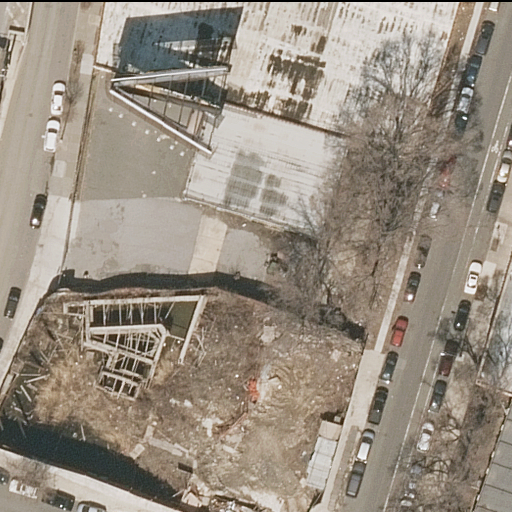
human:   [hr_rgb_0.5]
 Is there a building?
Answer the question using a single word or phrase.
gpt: yes

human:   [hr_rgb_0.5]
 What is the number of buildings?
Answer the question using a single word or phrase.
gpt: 3

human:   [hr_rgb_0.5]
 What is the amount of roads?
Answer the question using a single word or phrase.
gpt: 1

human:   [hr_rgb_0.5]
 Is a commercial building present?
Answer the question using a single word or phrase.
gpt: no

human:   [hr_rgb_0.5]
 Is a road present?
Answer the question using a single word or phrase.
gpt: yes

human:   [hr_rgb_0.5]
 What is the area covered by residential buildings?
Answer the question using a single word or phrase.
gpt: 4399m2

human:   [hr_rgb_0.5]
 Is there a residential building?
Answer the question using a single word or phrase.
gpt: yes

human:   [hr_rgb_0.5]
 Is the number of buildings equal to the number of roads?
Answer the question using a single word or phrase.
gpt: no

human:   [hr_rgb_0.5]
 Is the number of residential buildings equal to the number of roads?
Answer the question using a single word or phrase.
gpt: no

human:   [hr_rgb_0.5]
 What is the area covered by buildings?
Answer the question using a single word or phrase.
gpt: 4399m2

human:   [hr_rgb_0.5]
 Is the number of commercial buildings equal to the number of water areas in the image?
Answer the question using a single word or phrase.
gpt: yes

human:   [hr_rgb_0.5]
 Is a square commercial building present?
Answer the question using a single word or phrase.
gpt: no

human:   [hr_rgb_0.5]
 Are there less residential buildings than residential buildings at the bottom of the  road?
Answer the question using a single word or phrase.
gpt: no

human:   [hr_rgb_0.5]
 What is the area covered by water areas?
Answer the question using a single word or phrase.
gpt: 0m2

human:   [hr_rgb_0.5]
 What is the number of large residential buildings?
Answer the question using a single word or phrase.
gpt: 2

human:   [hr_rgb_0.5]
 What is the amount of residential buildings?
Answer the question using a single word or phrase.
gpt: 3

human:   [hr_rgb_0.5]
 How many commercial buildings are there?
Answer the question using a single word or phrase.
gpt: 0

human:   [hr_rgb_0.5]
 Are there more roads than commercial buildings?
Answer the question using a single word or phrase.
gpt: yes

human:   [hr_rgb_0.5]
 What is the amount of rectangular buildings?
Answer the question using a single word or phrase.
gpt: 1

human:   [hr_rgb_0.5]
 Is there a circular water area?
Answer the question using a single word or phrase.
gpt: no

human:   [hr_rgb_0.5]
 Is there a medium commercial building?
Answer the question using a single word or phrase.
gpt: no

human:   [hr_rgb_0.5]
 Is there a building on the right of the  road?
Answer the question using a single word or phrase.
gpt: yes

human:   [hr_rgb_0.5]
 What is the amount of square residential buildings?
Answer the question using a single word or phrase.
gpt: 0

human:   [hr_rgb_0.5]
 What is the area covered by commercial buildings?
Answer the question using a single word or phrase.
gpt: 0m2

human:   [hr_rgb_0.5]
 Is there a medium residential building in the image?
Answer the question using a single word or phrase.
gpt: yes

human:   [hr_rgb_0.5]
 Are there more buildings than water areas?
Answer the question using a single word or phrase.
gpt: yes

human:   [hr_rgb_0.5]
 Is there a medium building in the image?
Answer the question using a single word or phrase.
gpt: yes

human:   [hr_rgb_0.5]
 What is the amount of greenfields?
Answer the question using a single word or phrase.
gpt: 0

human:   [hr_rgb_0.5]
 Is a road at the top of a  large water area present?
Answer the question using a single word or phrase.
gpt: no

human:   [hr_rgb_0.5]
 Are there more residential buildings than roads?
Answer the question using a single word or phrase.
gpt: yes

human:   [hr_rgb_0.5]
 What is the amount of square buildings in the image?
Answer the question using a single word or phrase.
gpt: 0

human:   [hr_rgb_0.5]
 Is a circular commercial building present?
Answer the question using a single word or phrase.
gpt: no

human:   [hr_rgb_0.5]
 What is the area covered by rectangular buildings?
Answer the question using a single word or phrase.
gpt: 168m2

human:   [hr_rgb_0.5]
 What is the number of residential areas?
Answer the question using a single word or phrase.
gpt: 0

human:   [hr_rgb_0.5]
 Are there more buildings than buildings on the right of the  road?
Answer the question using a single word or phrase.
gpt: yes

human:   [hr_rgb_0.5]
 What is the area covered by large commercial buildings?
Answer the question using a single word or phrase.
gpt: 0m2

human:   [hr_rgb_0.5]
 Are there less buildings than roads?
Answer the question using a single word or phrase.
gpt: no

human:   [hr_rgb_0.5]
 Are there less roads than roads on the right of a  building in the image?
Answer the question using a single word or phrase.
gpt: no

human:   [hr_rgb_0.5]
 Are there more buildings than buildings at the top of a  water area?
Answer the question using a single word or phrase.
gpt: yes

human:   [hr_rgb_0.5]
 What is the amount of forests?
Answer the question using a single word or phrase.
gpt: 0

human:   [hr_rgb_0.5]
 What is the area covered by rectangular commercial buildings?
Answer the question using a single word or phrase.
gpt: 0m2

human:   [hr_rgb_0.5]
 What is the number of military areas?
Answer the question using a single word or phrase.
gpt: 0

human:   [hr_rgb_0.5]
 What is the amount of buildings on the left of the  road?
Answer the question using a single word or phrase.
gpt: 0

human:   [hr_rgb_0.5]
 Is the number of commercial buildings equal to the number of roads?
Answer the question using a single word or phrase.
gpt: no

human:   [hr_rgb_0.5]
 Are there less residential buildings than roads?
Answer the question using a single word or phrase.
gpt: no

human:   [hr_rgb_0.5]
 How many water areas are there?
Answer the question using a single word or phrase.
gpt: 0

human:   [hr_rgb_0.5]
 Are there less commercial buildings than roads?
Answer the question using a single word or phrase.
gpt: yes

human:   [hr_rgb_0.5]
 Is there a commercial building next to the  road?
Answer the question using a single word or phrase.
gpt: no

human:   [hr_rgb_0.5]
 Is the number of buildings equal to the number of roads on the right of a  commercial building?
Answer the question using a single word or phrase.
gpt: no

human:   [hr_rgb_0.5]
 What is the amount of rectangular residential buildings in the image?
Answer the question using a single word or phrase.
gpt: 1

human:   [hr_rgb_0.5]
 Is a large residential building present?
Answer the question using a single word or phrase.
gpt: yes

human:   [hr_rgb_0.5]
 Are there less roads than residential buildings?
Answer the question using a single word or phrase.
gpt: yes

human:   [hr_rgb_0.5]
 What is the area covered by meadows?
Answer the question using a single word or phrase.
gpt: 0m2

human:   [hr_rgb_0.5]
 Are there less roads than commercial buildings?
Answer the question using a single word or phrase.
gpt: no

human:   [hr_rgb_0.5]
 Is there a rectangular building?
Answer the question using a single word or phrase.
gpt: yes

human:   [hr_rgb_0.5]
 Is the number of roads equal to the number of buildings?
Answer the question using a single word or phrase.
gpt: no

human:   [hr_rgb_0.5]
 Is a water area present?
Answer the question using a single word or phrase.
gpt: no

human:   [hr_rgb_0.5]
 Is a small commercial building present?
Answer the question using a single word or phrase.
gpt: no

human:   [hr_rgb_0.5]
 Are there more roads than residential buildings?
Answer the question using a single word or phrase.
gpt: no

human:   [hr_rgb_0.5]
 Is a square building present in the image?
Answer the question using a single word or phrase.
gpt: no

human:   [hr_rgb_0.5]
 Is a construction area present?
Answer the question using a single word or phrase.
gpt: no

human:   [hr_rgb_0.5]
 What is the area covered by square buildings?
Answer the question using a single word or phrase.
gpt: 0m2

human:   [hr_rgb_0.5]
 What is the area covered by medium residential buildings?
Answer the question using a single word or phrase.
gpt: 168m2

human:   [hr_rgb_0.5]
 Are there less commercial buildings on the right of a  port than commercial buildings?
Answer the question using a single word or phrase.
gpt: no